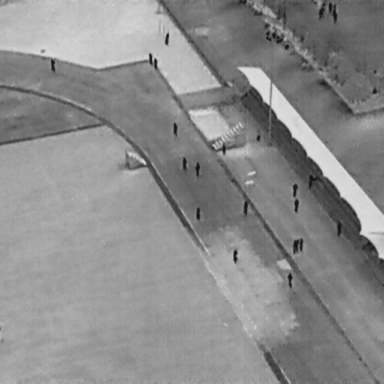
There are 19 People in the infrared image.